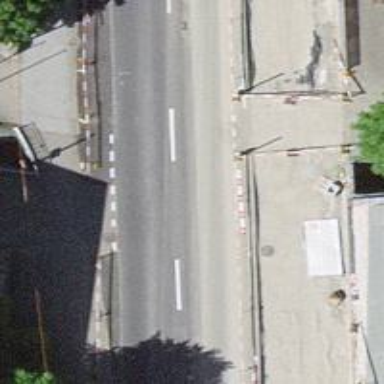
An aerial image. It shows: Tram level crossing on railway.